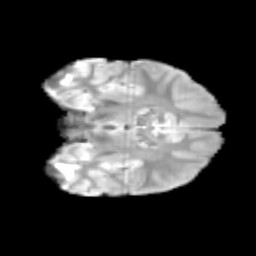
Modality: T2w
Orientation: coronal
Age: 11
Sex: male
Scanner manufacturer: siemens
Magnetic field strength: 3 T
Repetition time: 3.8 s
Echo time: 0.07 s